Question: I'm trying to subclass UIPanGestureRecognizer, and I think I might be doing something dumb. I'm getting errors when trying to override the methods that UIPanGestureRecognizer inherits from UIGestureRecognizer.
I have this code
'''
class VPGesture: UIPanGestureRecognizer {
override func touchesBegan(touches: NSSet!, withEvent event: UIEvent!) {
super.touchesBegan(touches, withEvent: event)
}
override func touchesMoved(touches: NSSet!, withEvent event: UIEvent!) {
super.touchesMoved(touches, withEvent: event);
}
override func touchesEnded(touches: NSSet!, withEvent event: UIEvent!) {
super.touchesEnded(touches, withEvent: event);
}
override func touchesCancelled(touches: NSSet!, withEvent event: UIEvent!) {
super.touchesCancelled(touches, withEvent: event);
}
}
'''
which is producing these errors

Thanks very much for your help.
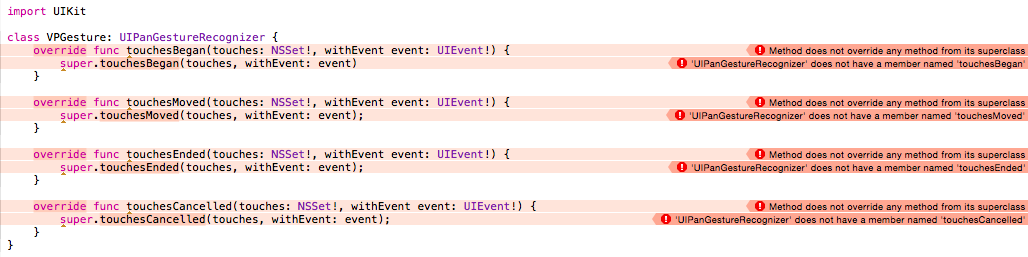
Answer: You don't have to override the functions, you can just define them like below. But I am not exactly sure why that is. In a custom 'UIView' these functions have to be overridden.
'''
func touchesBegan(touches: NSSet!, withEvent event: UIEvent!) {
println("here")
}
func touchesMoved(touches: NSSet!, withEvent event: UIEvent!) {
}
func touchesEnded(touches: NSSet!, withEvent event: UIEvent!) {
}
func touchesCancelled(touches: NSSet!, withEvent event: UIEvent!) {
}
'''